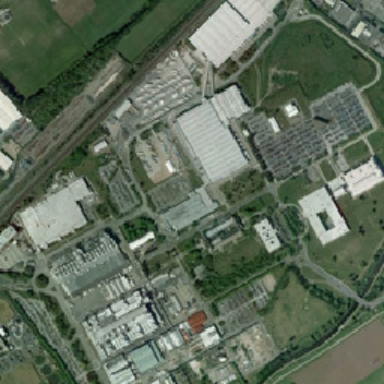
There is a bare land around the factory .